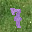
Label: 7